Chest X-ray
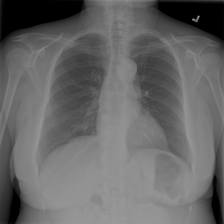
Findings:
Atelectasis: negative
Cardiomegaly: negative
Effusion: negative
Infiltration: negative
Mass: negative
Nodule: negative
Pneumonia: negative
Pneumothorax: negative
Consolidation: negative
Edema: negative
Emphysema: negative
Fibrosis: negative
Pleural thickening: negative
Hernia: negative